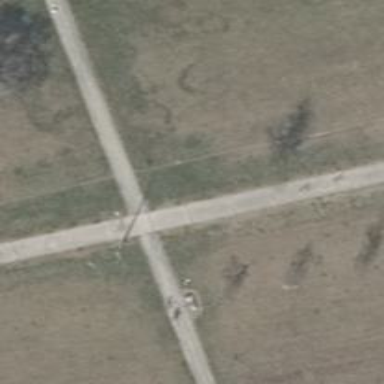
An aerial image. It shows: Concrete service road.